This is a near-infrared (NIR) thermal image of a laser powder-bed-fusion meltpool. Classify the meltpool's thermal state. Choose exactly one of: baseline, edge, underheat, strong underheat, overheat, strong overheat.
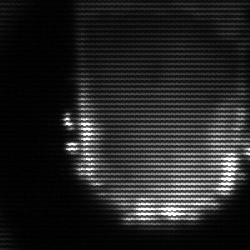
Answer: baseline